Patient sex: M
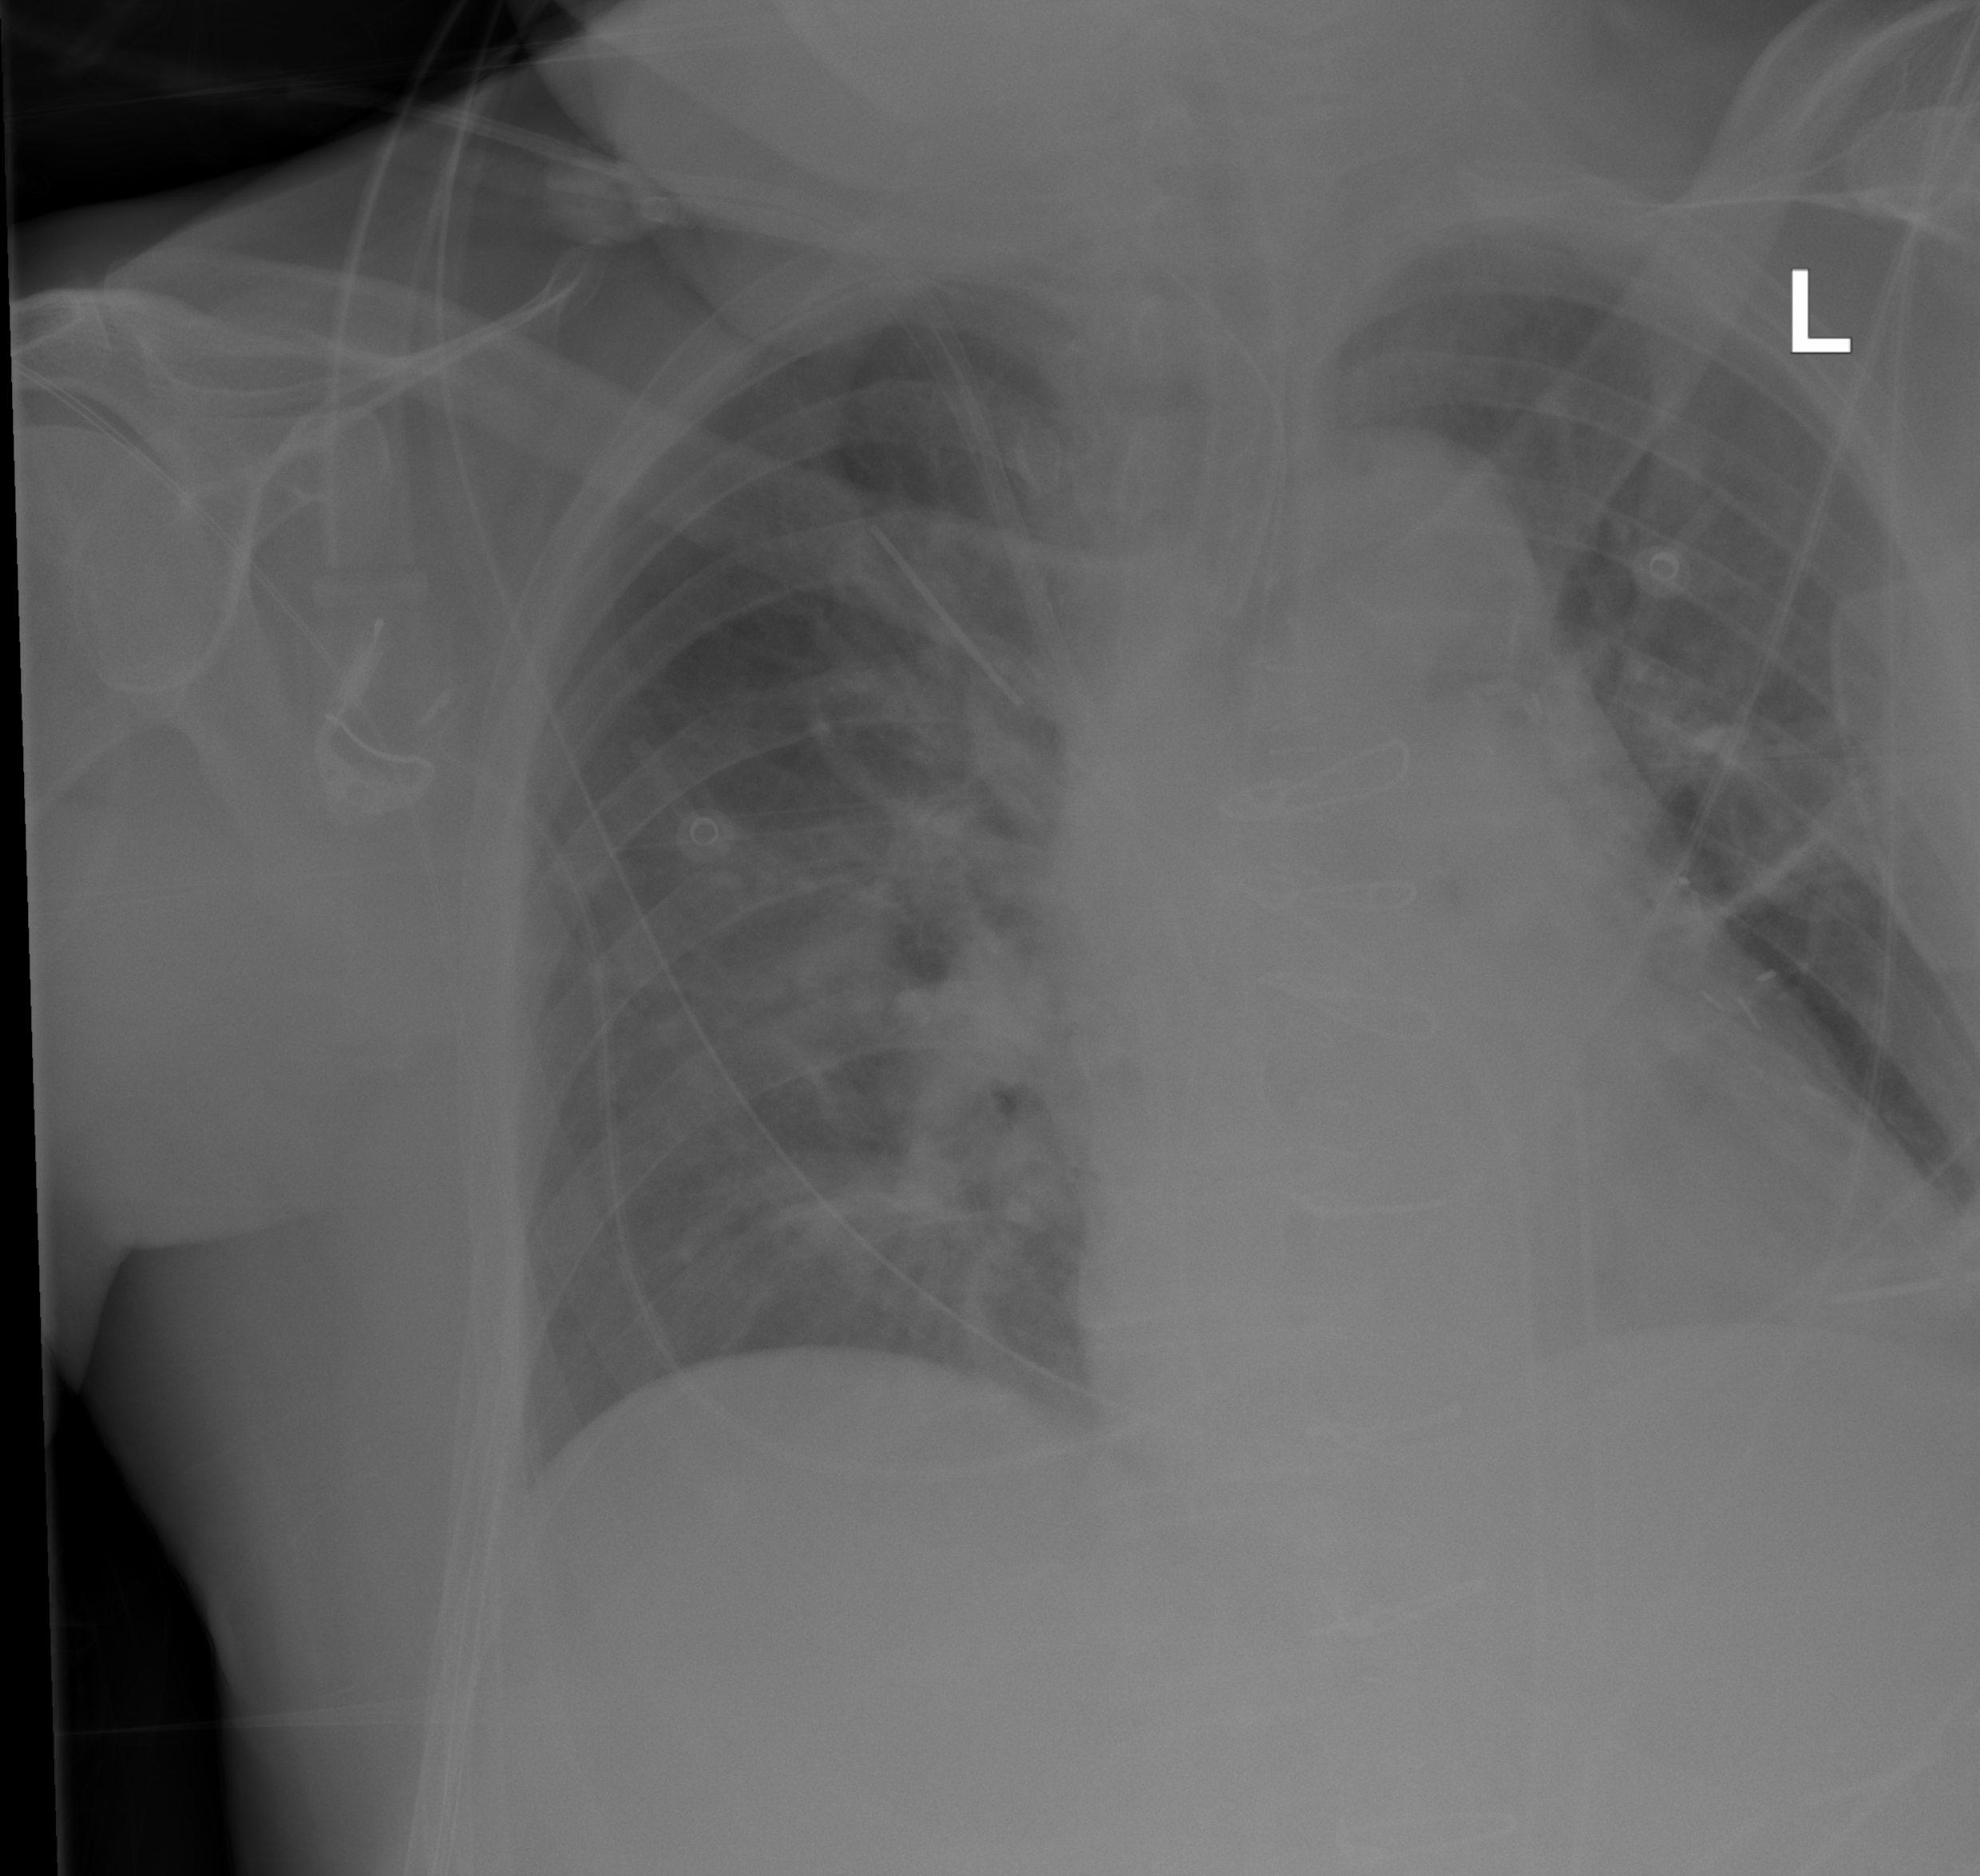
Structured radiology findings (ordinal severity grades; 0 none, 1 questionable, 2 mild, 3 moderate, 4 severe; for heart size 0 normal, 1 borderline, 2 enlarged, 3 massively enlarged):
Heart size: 2
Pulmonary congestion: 2
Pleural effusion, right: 0
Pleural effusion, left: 0
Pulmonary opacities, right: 2
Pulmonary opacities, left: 0
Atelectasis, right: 2
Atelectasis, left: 0